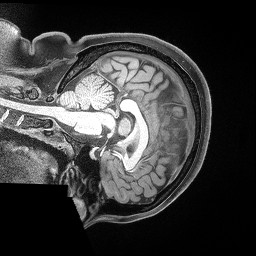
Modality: T1w
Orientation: sagittal
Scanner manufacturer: siemens
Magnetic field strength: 3 T
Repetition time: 2.53 s
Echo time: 0.00169 s